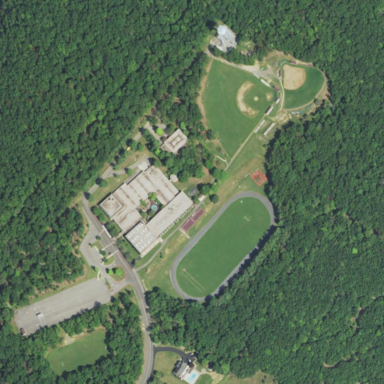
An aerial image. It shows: School.